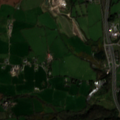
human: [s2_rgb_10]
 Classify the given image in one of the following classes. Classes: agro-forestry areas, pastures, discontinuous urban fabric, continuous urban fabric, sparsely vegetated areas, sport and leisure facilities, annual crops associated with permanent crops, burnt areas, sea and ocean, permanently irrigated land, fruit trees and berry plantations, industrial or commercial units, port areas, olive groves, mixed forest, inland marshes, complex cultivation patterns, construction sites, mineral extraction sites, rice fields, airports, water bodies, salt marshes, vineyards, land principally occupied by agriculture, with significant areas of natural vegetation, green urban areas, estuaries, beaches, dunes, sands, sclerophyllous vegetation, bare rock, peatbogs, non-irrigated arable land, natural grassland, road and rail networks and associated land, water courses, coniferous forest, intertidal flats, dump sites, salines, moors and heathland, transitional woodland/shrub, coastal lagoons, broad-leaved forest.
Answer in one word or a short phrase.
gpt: pastures, broad-leaved forest, moors and heathland